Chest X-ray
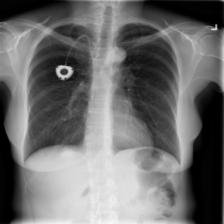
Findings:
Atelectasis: negative
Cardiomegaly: negative
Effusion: negative
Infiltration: negative
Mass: negative
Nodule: negative
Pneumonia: negative
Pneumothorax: negative
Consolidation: negative
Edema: negative
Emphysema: negative
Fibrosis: negative
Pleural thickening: negative
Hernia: negative